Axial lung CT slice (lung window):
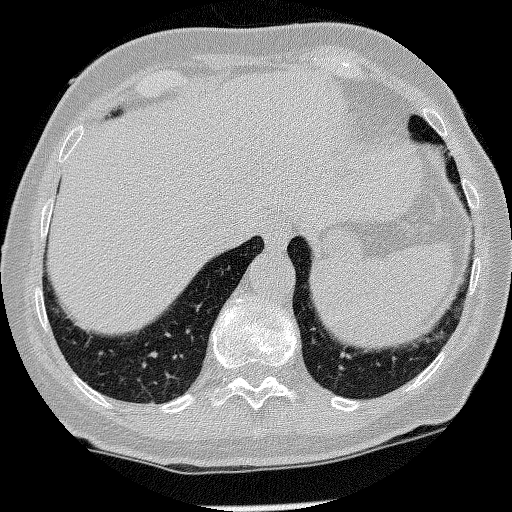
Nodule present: no